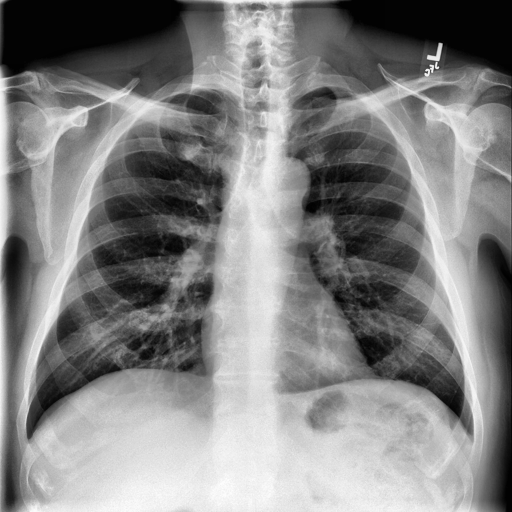
Finding: NORMAL